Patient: sex M, age 35
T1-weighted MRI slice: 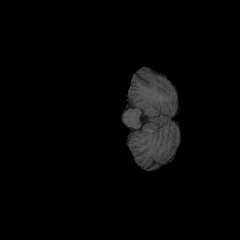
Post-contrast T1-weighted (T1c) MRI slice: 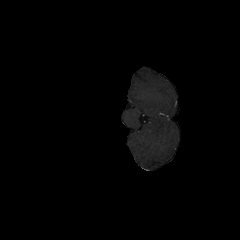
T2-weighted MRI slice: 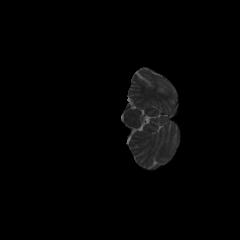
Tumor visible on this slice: no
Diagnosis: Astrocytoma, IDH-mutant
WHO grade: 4